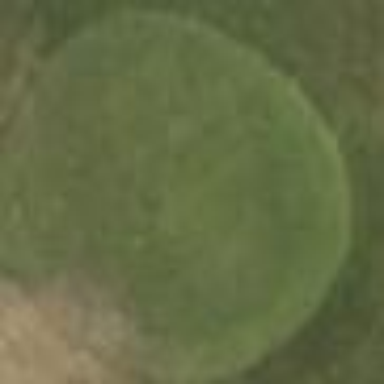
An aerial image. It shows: Golf tee.